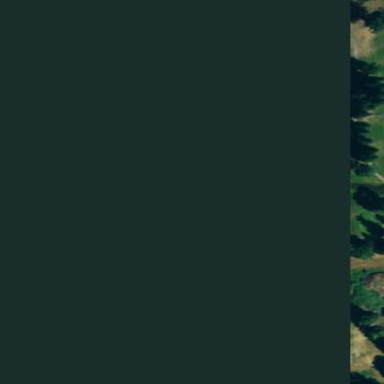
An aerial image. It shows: Golf course.